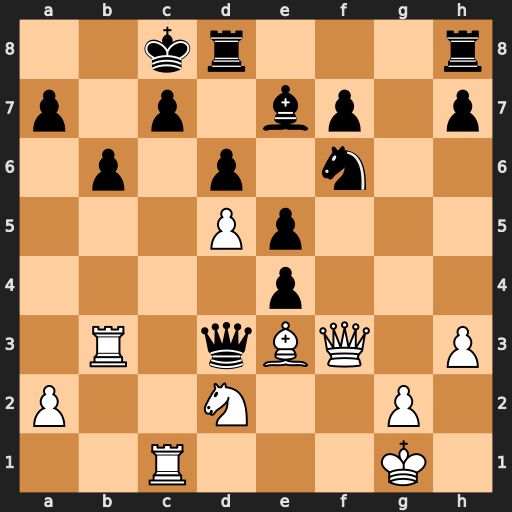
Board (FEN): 2kr3r/p1p1bp1p/1p1p1n2/3Pp3/4p3/1R1qBQ1P/P2N2P1/2R3K1
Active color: w
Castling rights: -
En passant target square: -
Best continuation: Qf5+ Nd7 Rxd3